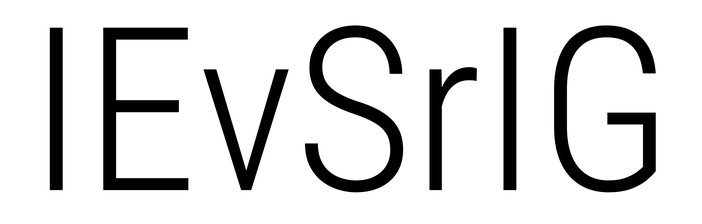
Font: Roboto_Condensed_Light